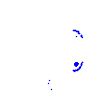
Particle: kaon